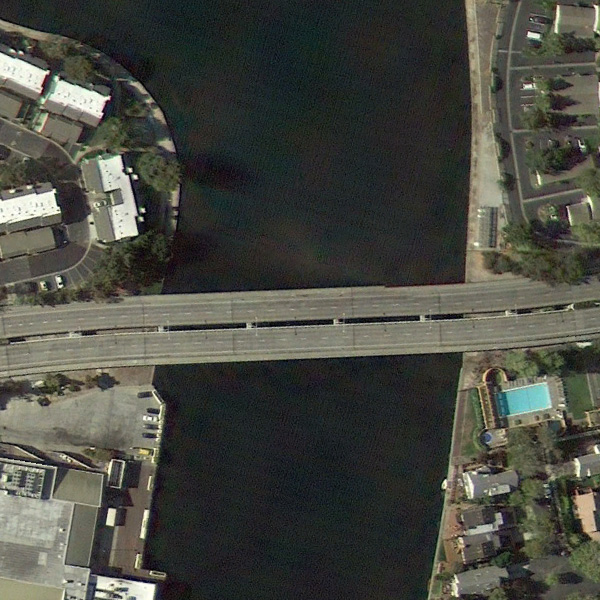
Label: Bridge